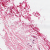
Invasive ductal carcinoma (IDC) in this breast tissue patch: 0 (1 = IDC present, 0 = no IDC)